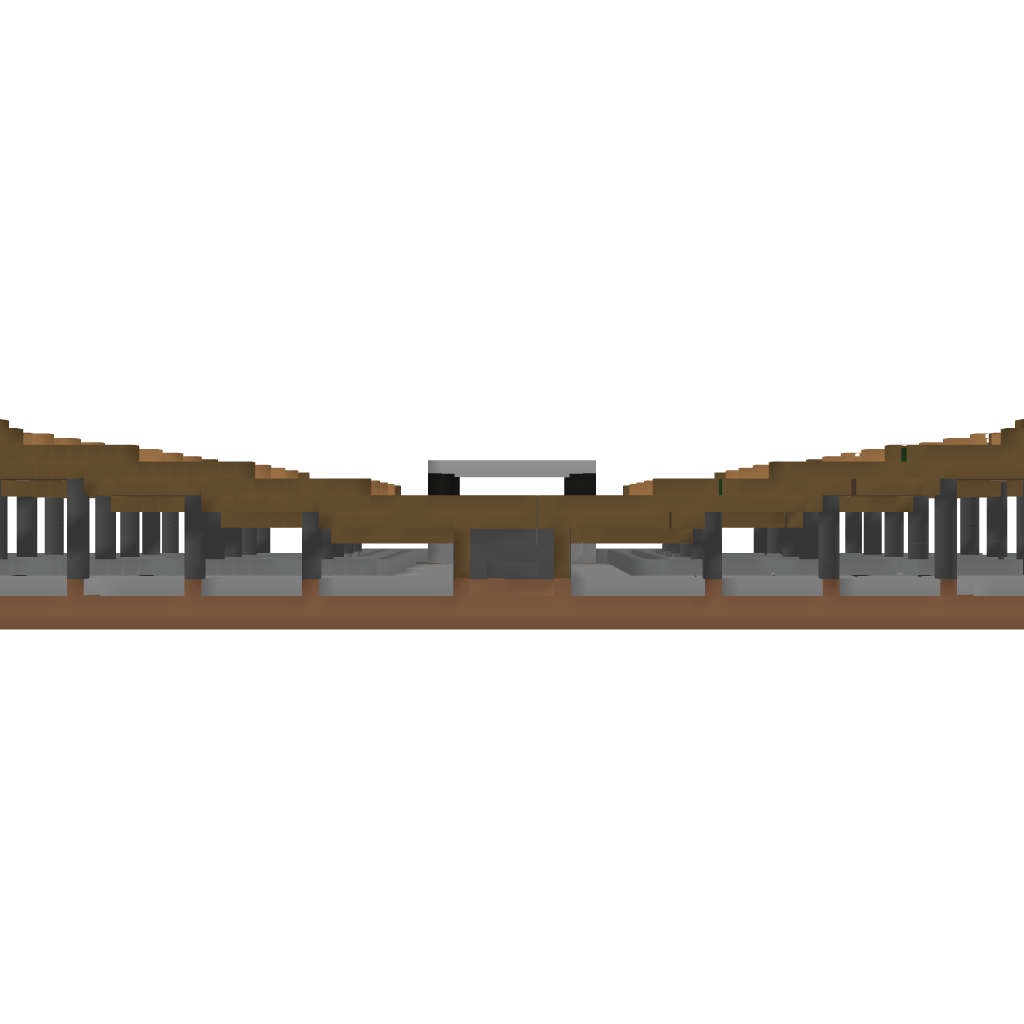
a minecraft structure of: AutoFarm